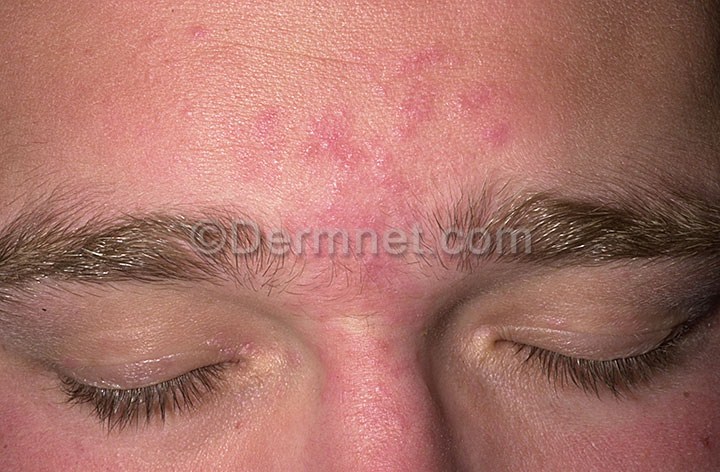
Disease: Acne and Rosacea Photos